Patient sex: M
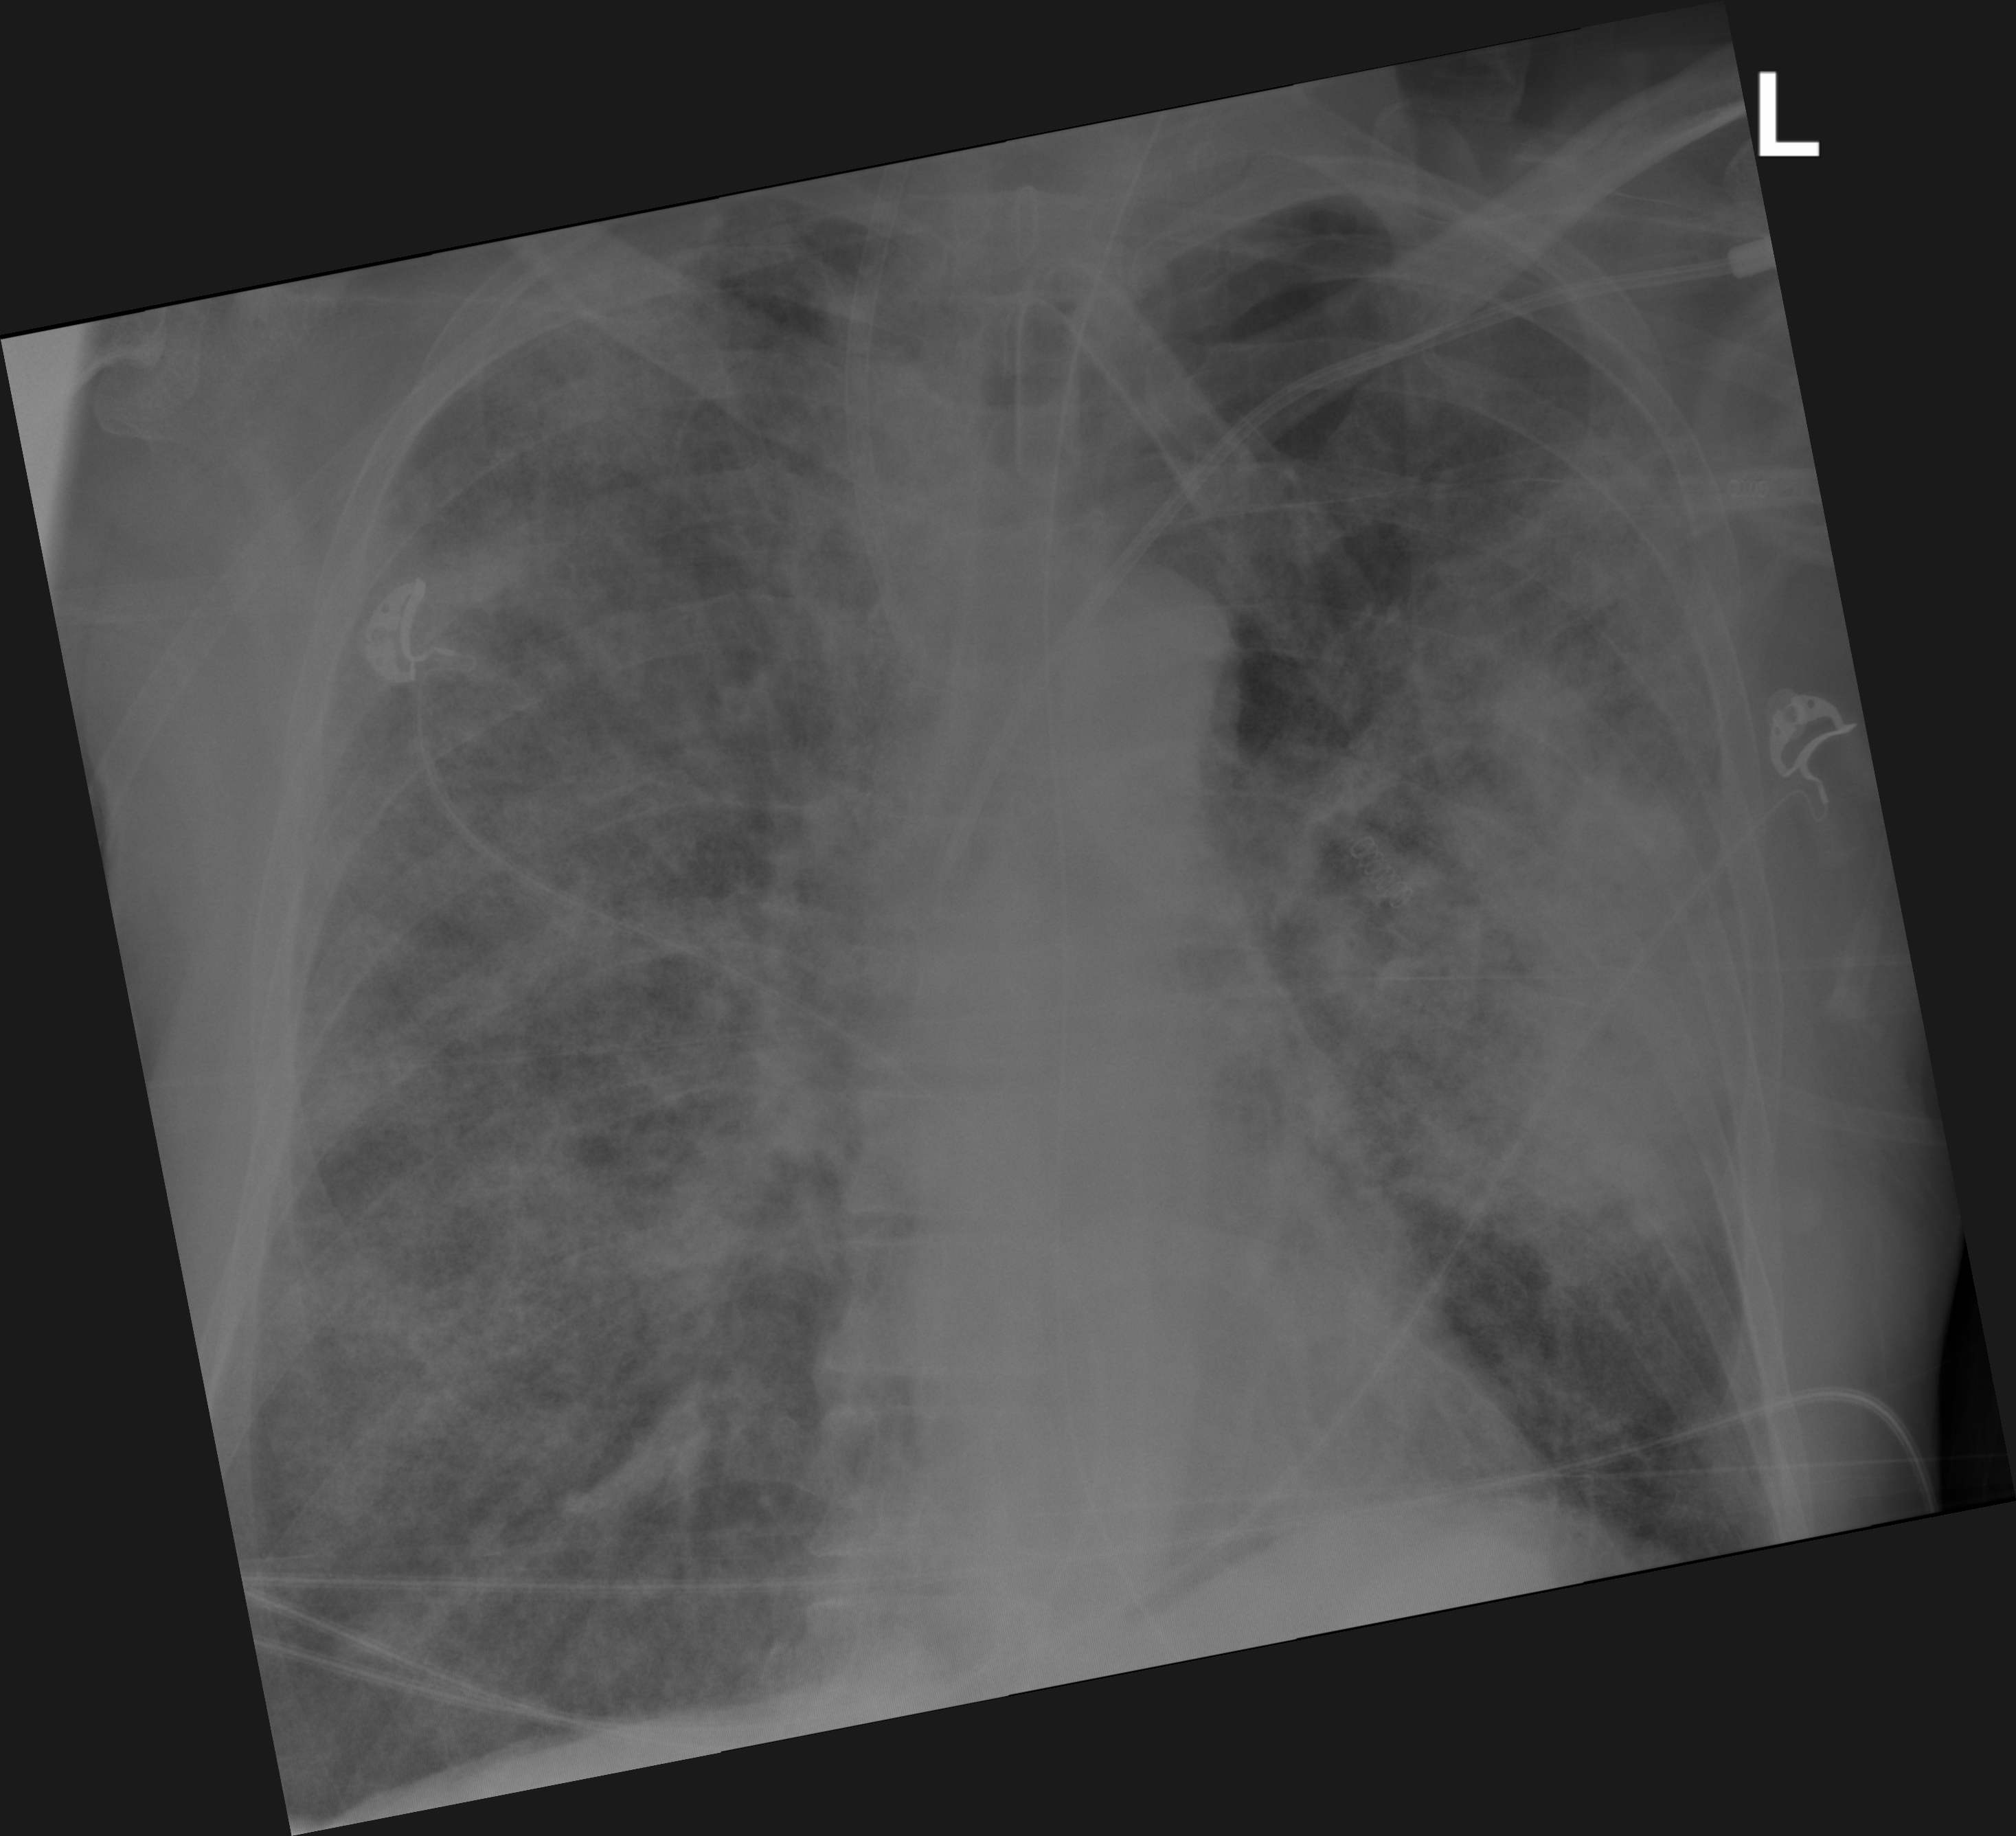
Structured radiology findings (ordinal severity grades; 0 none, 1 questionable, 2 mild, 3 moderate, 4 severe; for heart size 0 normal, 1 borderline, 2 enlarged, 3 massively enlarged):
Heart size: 0
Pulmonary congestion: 0
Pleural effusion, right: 0
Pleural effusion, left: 0
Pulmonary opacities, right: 3
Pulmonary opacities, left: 3
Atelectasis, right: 2
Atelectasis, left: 2